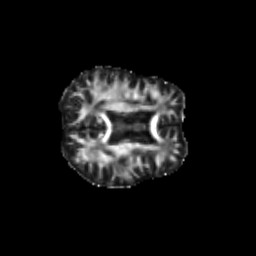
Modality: FA
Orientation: axial
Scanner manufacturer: siemens
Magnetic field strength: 3 T
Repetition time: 9.2 s
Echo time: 0.084 s